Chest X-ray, PA view. Patient: 62 years old, sex F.
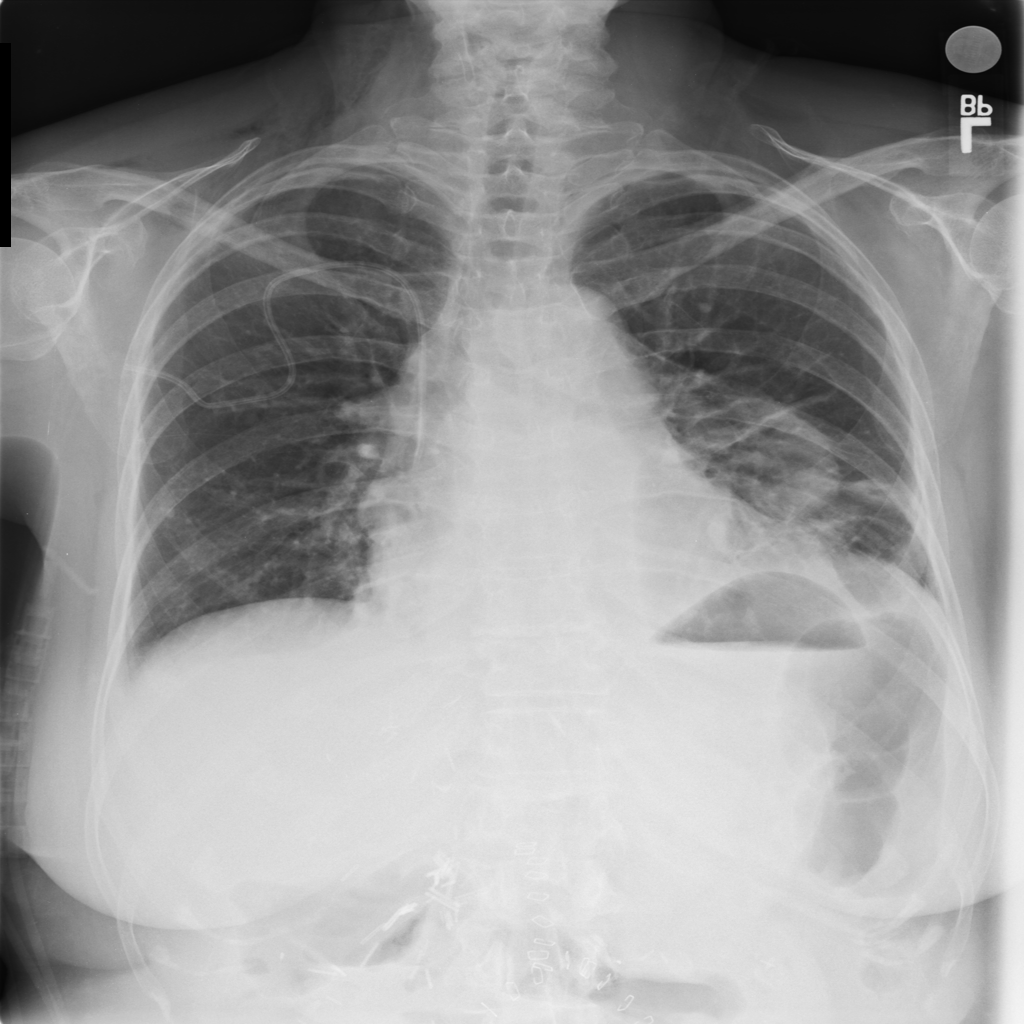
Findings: Atelectasis, Consolidation, Effusion, Emphysema